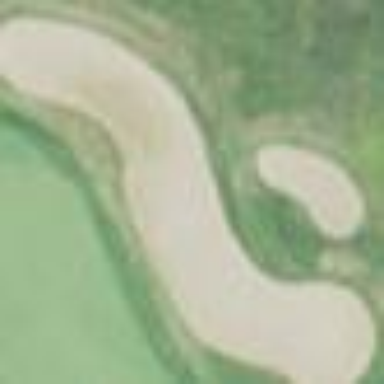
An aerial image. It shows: Sand bunker on golf course.